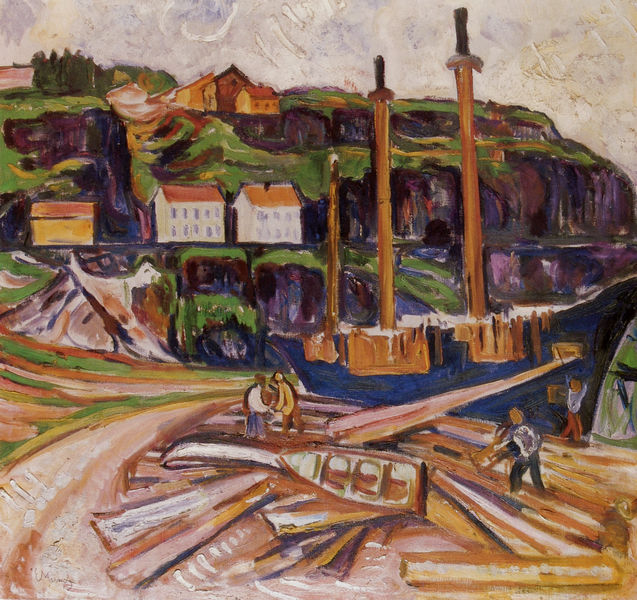
Titel: Schiffswerft
Künstler: Edvard Munch
Standort: Zürich.
Institution: Kunsthaus
Schlagwörter: berg, blau, felsen, himmel, meer, weiß, wolken, bäume, fluss, grün, kubismus, landschaft, menschen, see, stadt, ufer, braun, grau, holz, männer, schwarz, haus, leute, häuser, hügel, natur, boot, boote, küste, schiff, schiffe, ort, mast, abstrakt, dorf, arbeiter, werft, masten, balken, bucht, industriebild